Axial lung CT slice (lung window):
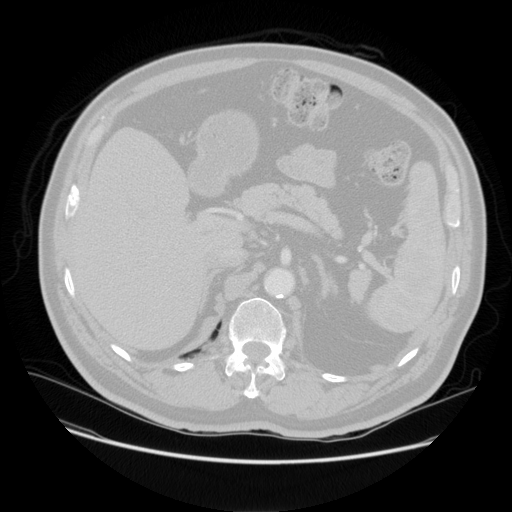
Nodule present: no